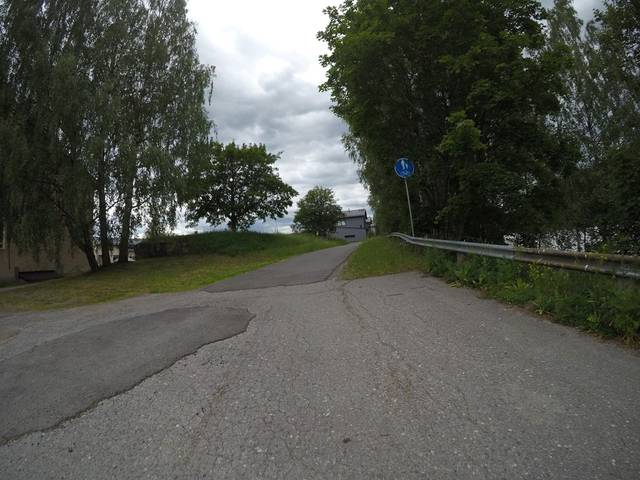
Region: Finland
Coordinates: 60.993, 24.433